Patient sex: M
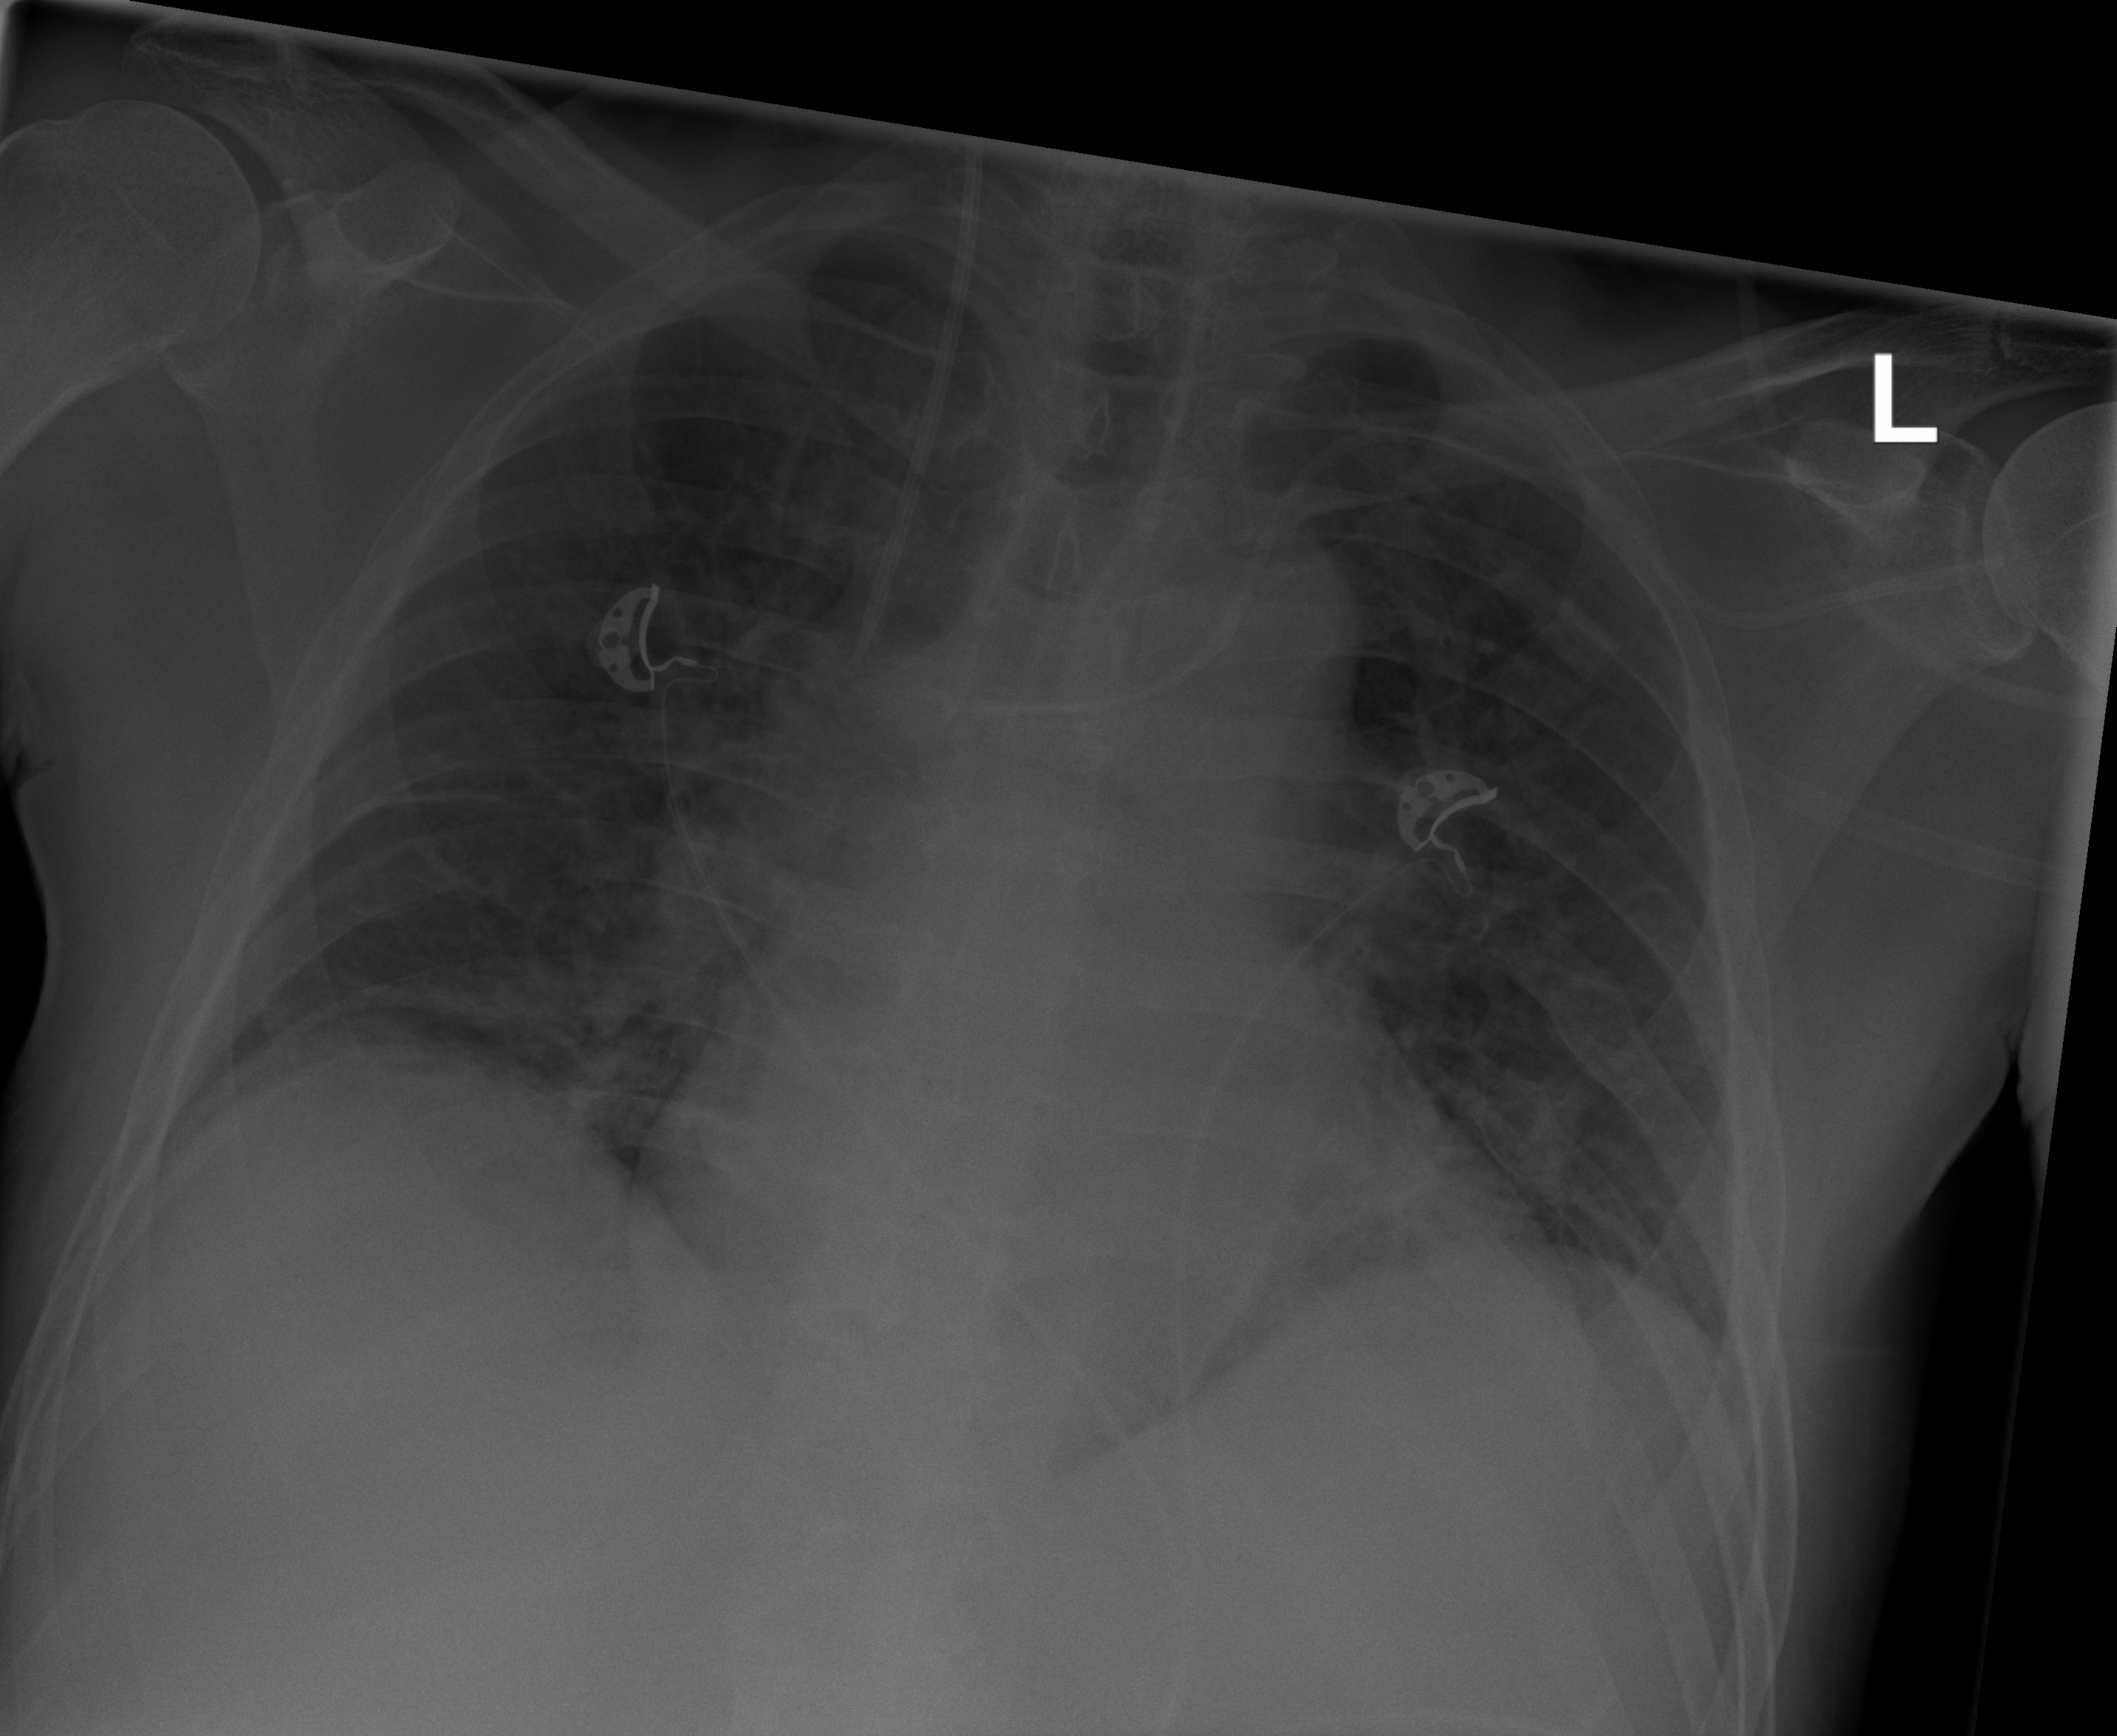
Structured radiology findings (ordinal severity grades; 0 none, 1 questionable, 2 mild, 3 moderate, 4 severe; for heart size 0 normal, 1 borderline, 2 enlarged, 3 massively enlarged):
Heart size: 2
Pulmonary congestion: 1
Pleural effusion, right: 1
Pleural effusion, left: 0
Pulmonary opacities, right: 0
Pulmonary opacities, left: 1
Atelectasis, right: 1
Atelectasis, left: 2